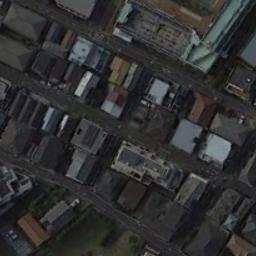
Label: dense_residential